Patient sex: M
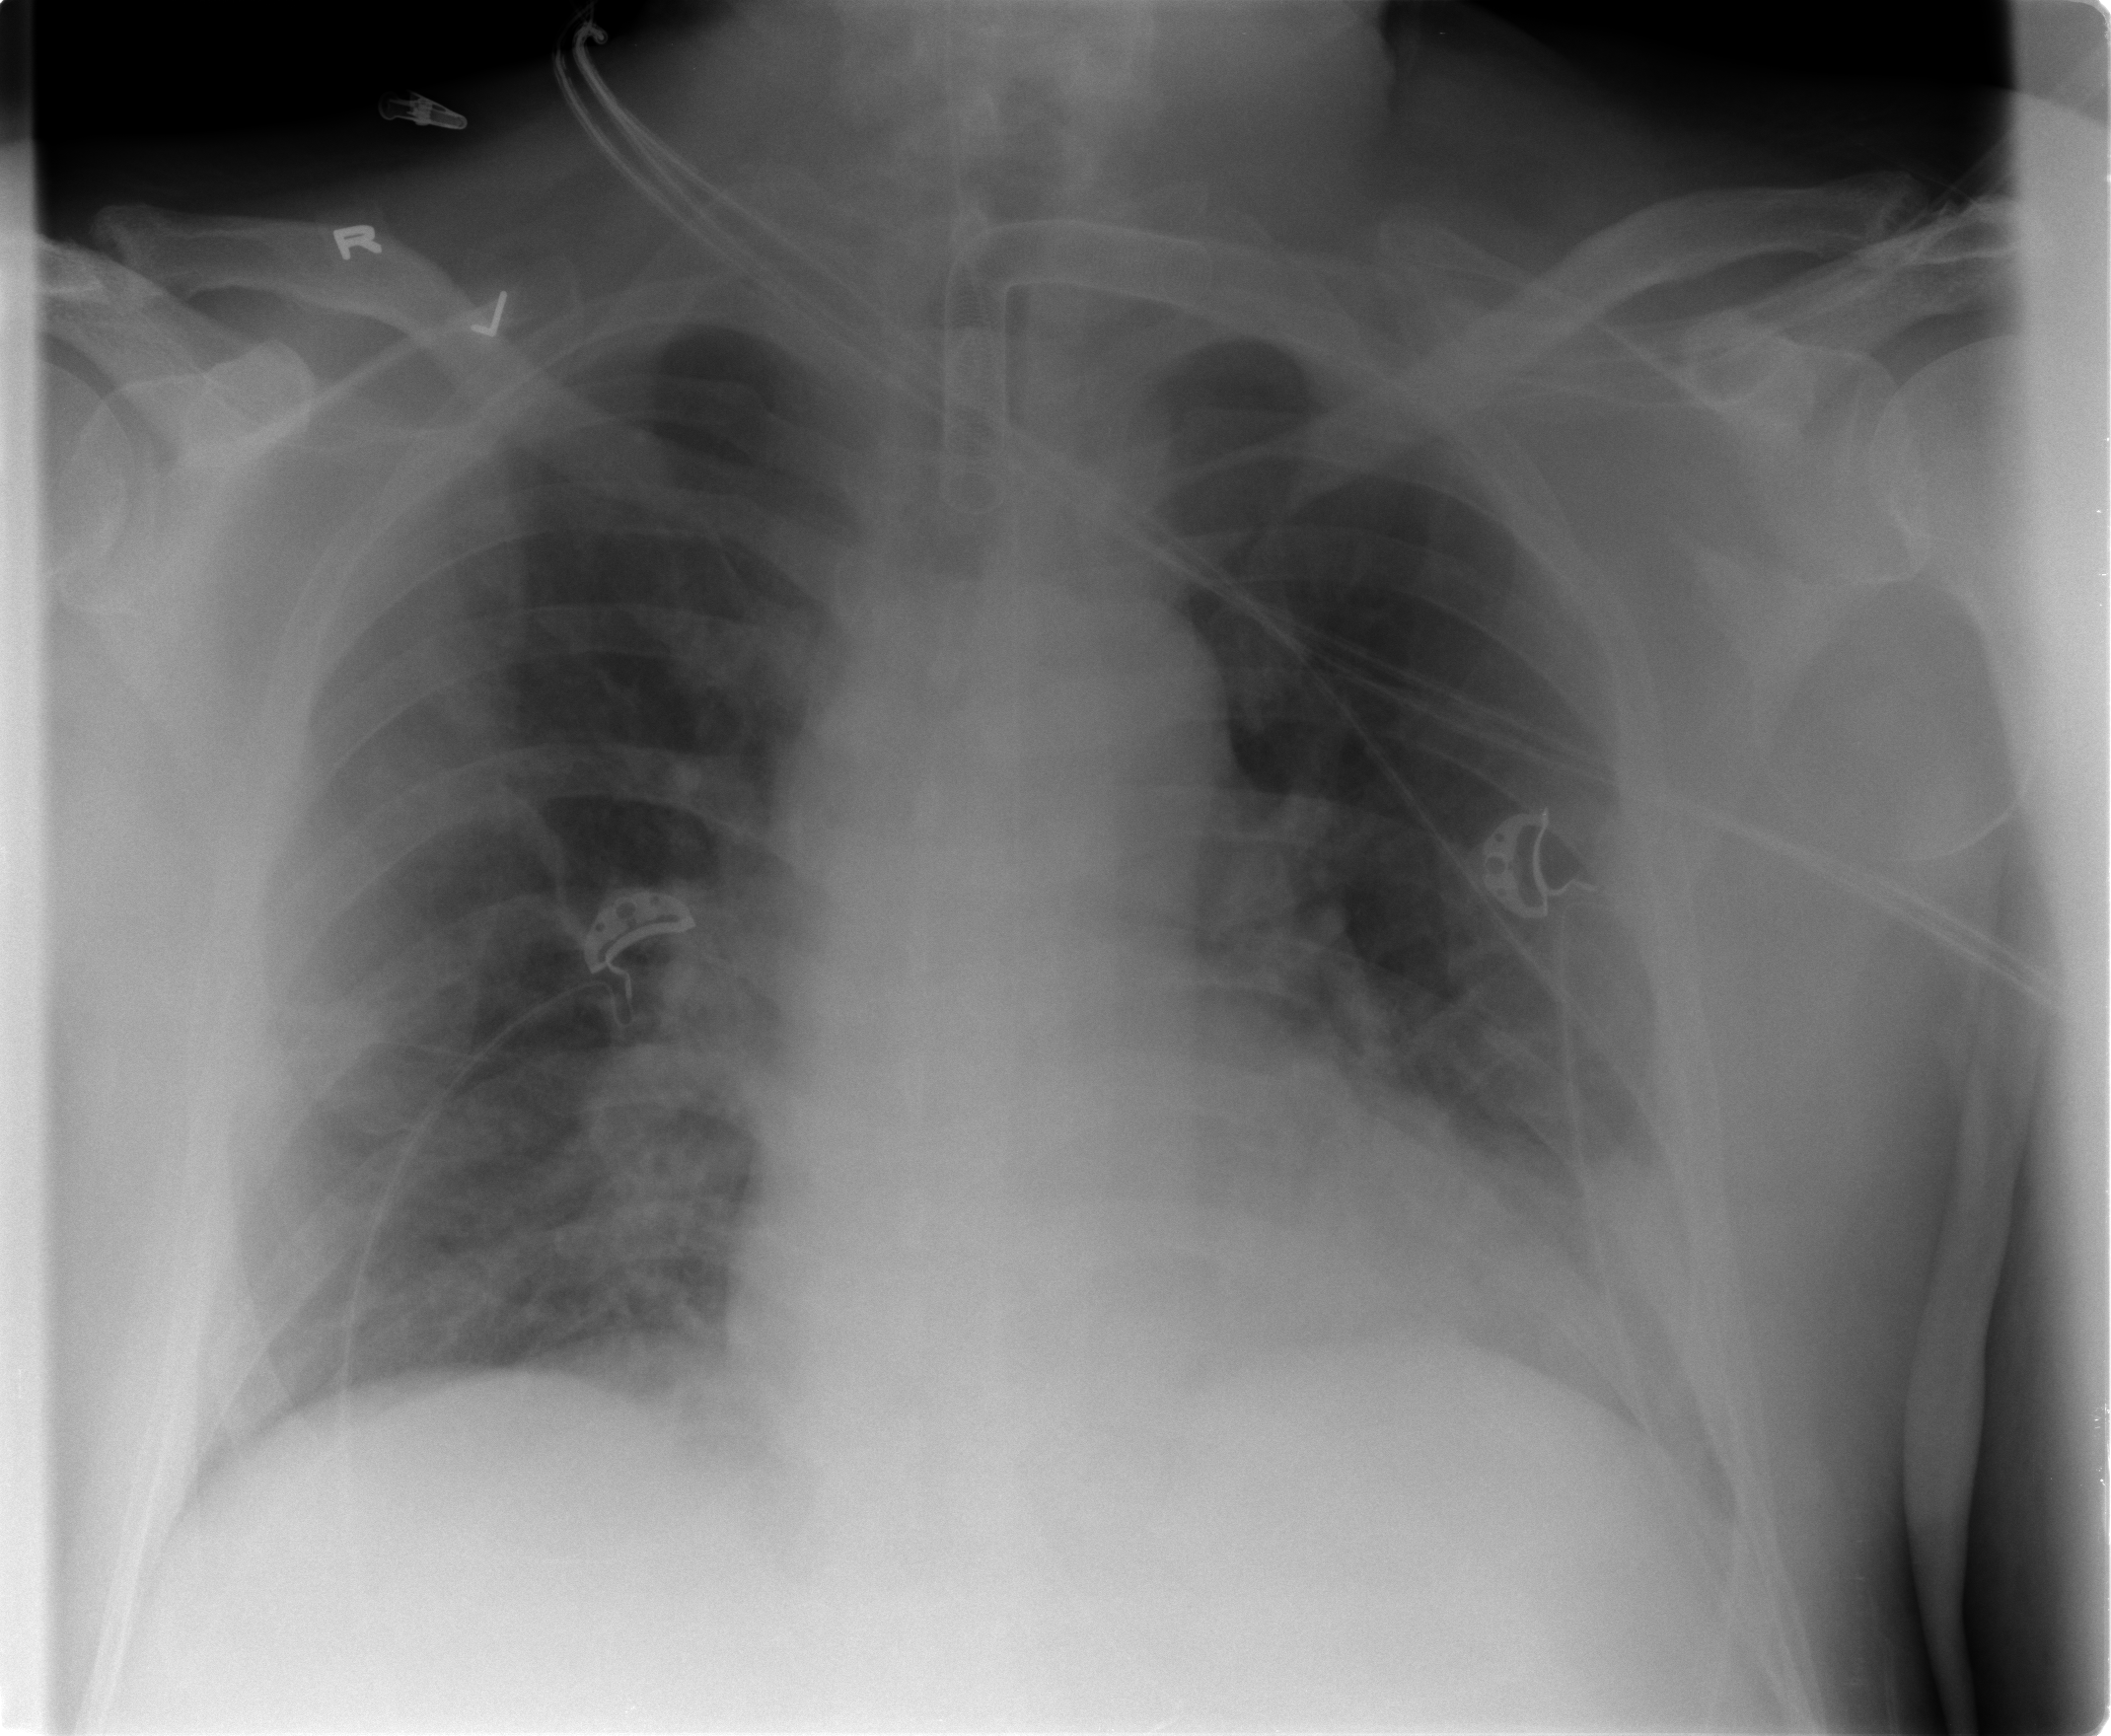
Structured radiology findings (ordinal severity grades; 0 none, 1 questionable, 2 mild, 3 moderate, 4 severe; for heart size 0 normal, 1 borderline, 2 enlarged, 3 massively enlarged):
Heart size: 2
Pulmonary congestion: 1
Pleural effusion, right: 0
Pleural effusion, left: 2
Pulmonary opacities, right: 2
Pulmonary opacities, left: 2
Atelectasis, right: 2
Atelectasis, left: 2